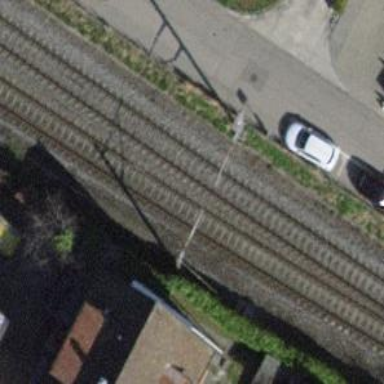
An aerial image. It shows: Single-track railway with electrified contact lines.